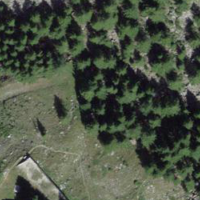
EUNIS habitat code: 31
Species observed at this site:
Parnassius apollo